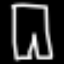
Label: pants